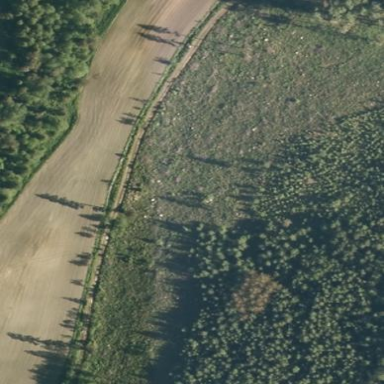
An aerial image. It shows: Logging area surrounded by scrub vegetation.